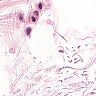
Metastatic tissue present: no